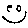
Label: smiley face